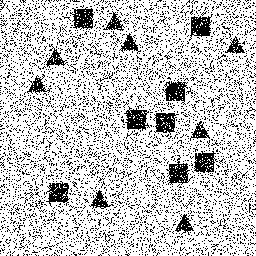
Squares: 8
Triangles: 8
Stars: 0
Total shapes: 16